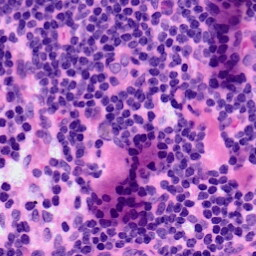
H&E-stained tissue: LymphNode